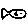
Label: fish